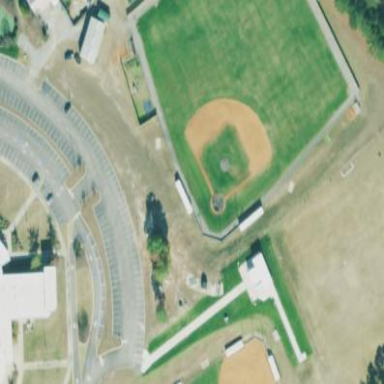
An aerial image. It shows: Baseball pitch for leisure land activities.